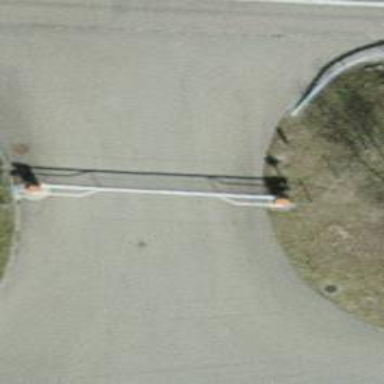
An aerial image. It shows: Gate.